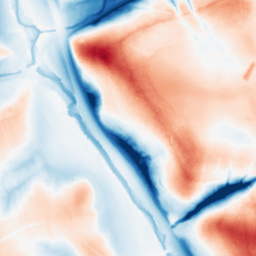
Category: classical
Decomposition family: gaussian_anisotropic
Decomposition parameters: sigma_x: 20
sigma_y: 20
Upsampling method: cubic_catmull_rom
Upsampling parameters: scale: 2
Upsampling scale: 2